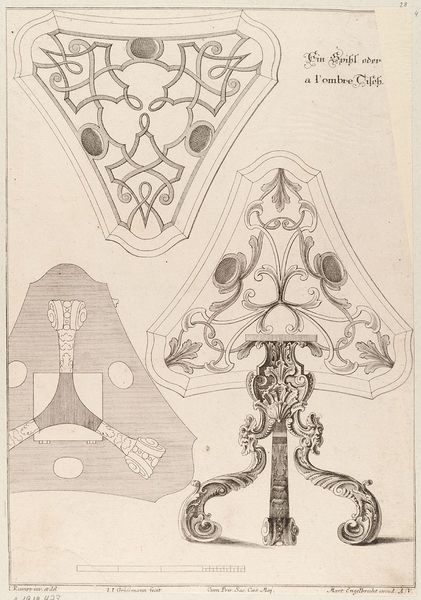
Titel: Querschnitt, Grund- und Aufriss eines Spieltisches
Künstler: Martin Engelbrecht
Standort: Hamburg
Institution: Museum für Kunst und Gewerbe Hamburg
Schlagwörter: dreieck, stuhl, tisch, muster, ornament, schrift, grafik, graphik, ornamente, fotografie, photographie, spiel, druckgraphik, druckgrafik, stich, entwurf, kunstgewerbe, kerzenständer, laubwerk, blattwerk, ständer, kupferstich, kunsthandwerk, spieltisch, jahrhundert, hausrat, bandelwerk, reproduktionen, 1, industriedesign, druckerzeugnisse, möbel, ornamentstich, vorlageblätter, erentwurf